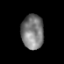
Tissue: prostate
Cell type: B cells
Senescence score: 0.3472
Nuclear area (px): 753
Mean DAPI intensity: 123.857